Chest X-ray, AP view. Patient: 55 years old, sex M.
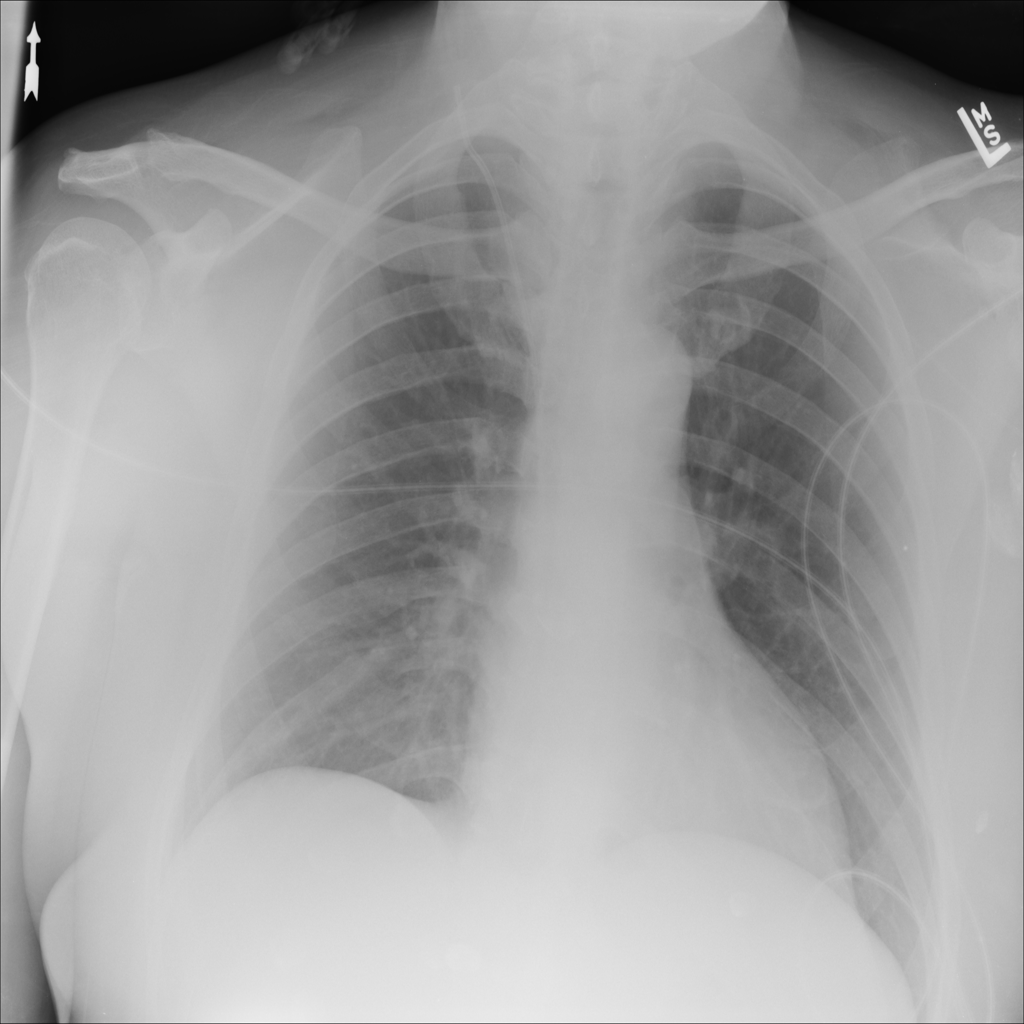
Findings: No Finding